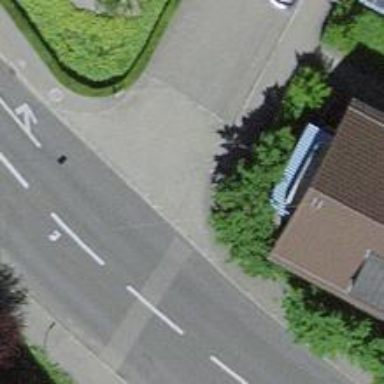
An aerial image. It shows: Kerb serving as barrier.